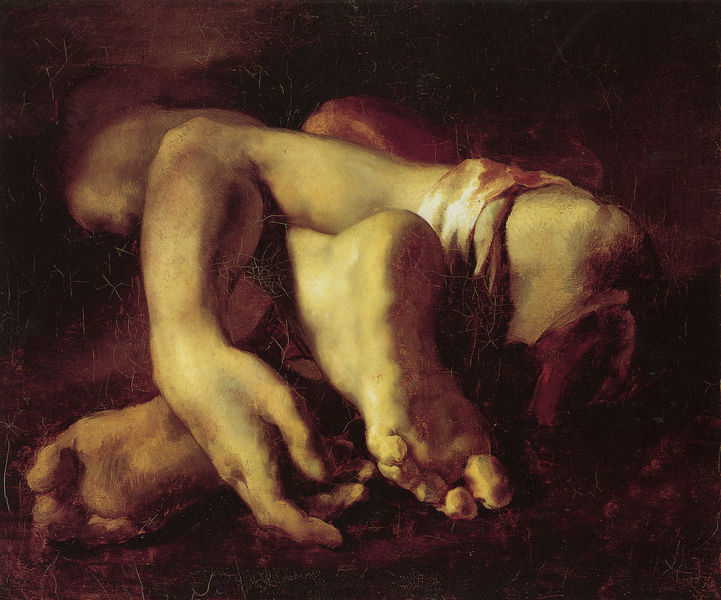
Titel: Etudes d'un bras et de deux jambes, Studie eines Armes und zweier Beine
Künstler: Théodore Géricault
Standort: Montpellier
Institution: Musée Fabre
Schlagwörter: dunkel, fuß, gemälde, hand, haut, kopf, körper, nackt, schatten, schlaf, weiß, gelb, komposition, braun, daumen, finger, frankreich, hell, licht, nacht, orange, schwarz, skizze, ölbild, rot, tuch, wiese, beige, malerei, alt, anatomie, arm, arme, band, barock, geköpft, inkarnat, leiche, leinen, mensch, mord, samt, tod, tot, hände, öl, boden, figur, realismus, stoff, schulter, statue, stilleben, stillleben, beine, bein, füße, liebe, liegen, studie, risse, formen, violett, barun, sepia, romantik, gewalt, katastrophe, krieg, schlacht, detail, goya, laken, ellenbogen, knöchel, liegend, zehe, zehen, fleisch, knochen, reste, blut, lappen, haufen, torso, groß, zeh, brutal, gemetzel, soldat, fragment, leib, firnis, fusssohle, fusssohlen, sohle, unterarm, antik, muskel, rötlich, zerstört, opfer, stellung, ferse, abgeschnitten, gericault, zerbrochen, glieder, verrückt, kratzer, krüppel, delacroix, teile, körperteile, brüche, gebrochen, fokus, grausam, bizeps, exekution, riese, fingernagel, sohlen, ärme, gliedmaßen, leichenteile, makaber, ekel, abgetrennt, todesstrafe, floss der medusa, flos, muss, fussohle, entstellt, extremitäten, abgehackt, eugène delacroix, ktieg, rieße, romantikf, terpentin, körperteil, grausamkeit, re, abgehackte, abgetrennte gliedmassen, gleichgultigkeit, excremente, fuse, ominös